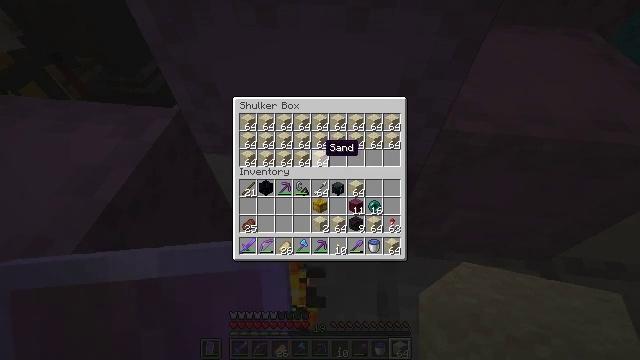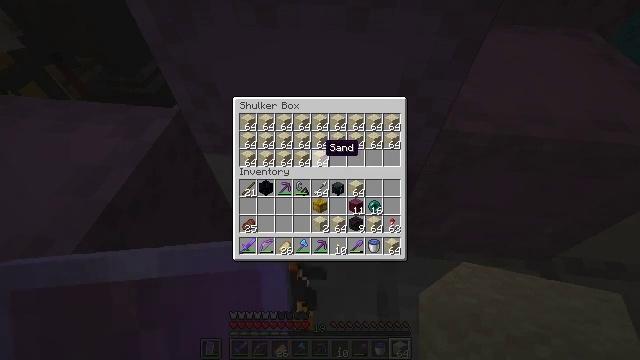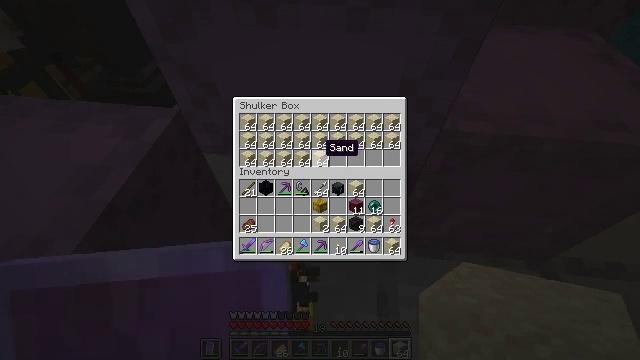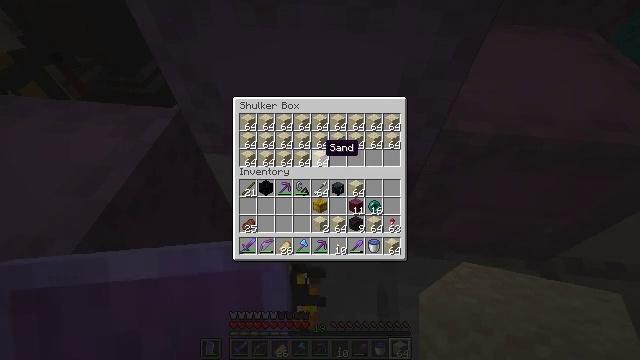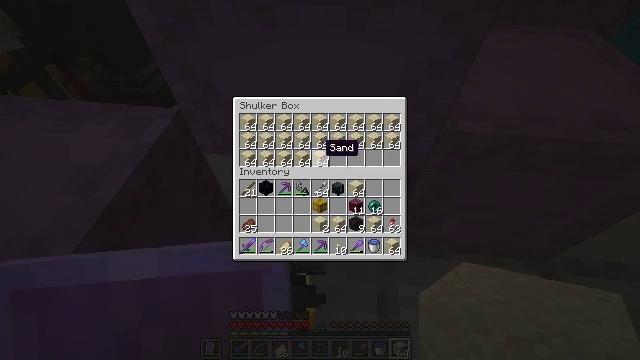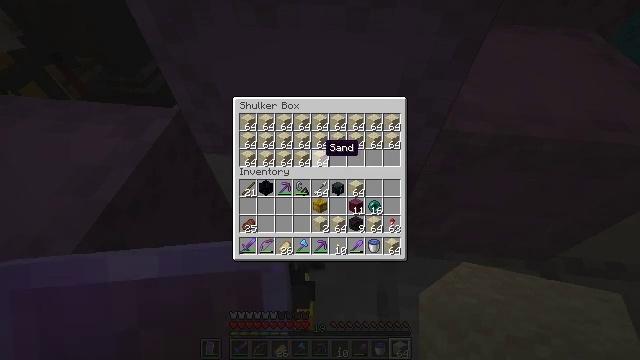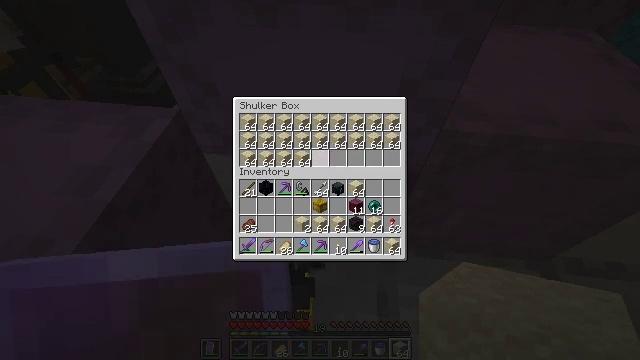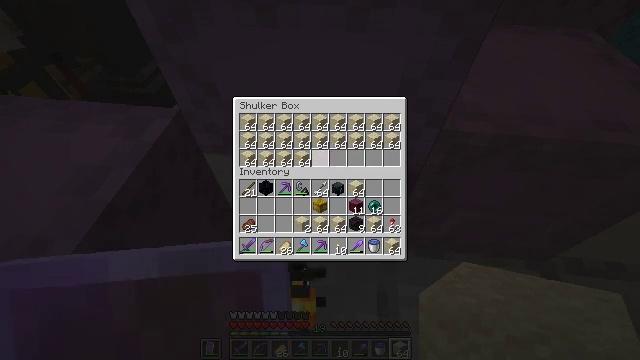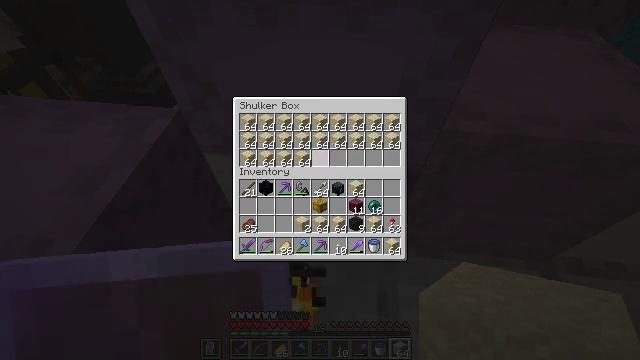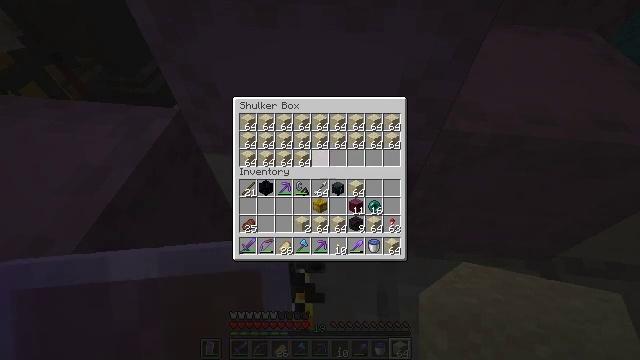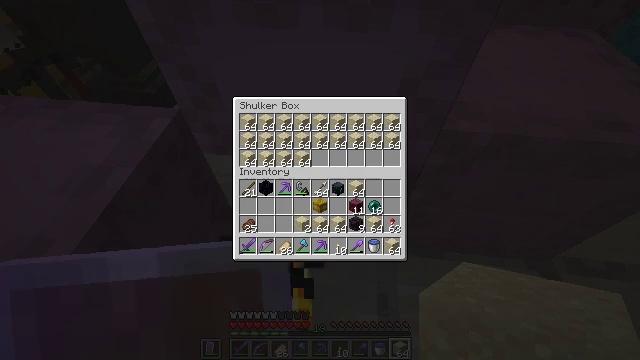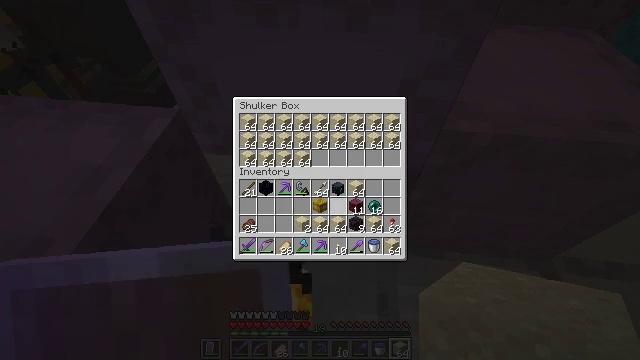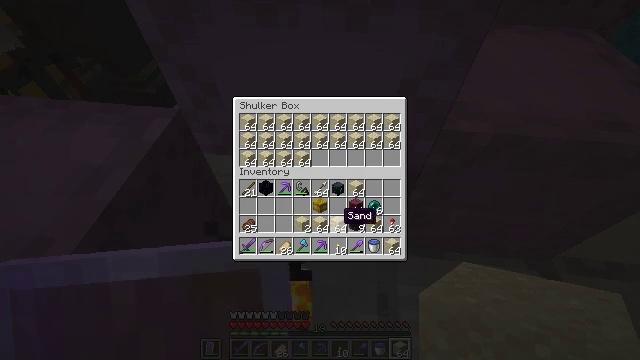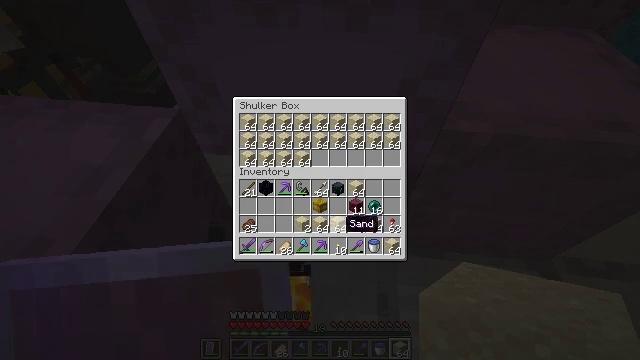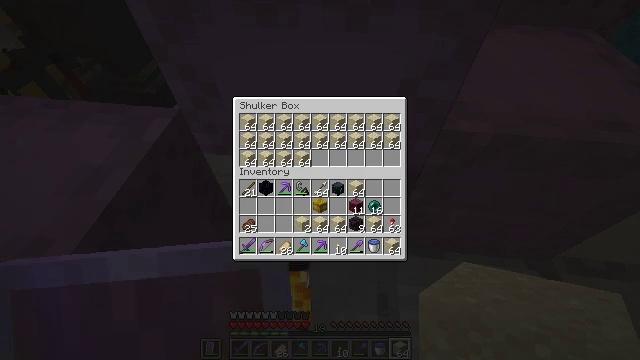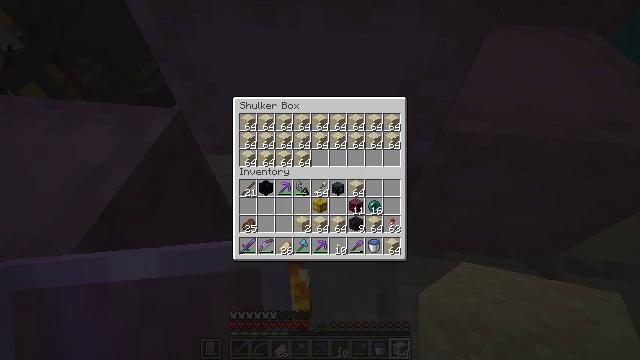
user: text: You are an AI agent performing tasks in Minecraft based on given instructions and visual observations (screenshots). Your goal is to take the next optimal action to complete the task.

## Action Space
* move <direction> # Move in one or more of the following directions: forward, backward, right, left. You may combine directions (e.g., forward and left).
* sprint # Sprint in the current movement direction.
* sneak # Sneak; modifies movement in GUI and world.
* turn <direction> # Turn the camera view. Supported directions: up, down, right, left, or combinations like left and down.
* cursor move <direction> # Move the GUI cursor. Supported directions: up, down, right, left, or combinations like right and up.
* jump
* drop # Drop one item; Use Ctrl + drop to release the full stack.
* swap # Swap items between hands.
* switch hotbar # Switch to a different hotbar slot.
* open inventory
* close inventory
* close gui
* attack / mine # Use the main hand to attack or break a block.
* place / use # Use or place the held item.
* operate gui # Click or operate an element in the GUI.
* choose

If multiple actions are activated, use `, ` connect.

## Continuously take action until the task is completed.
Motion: motion action
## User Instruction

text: Craft a block of TNT with sand and gunpowder.
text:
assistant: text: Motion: sneak
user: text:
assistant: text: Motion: sneak
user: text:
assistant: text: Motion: sneak
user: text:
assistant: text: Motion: sneak
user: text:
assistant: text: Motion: sneak
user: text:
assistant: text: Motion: sneak, attack / mine
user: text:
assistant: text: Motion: sneak, attack / mine
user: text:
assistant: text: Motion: sneak, attack / mine
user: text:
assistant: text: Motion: sneak
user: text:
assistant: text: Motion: sneak, turn down
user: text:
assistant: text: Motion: sneak, turn right and down
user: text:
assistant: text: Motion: sneak, turn down
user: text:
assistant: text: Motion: sneak, turn down
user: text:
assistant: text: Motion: sneak
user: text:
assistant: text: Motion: sneak
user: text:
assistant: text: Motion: sneak
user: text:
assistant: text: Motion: sneak
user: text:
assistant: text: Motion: sneak, turn left
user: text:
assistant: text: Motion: sneak, turn left
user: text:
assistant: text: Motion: sneak
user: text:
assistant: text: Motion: sneak
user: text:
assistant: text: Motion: sneak
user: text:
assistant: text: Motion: sneak
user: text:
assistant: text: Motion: sneak
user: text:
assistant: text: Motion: sneak
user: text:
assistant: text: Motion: sneak
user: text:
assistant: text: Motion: sneak
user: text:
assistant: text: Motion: sneak
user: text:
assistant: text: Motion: sneak
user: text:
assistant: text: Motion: sneak